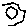
Label: sun